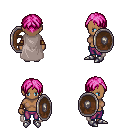
a pixel art fantasy rpg character, female body template, human, dark skin, gray cape, magenta pants, pink parted hairstyle, leather bracers, metal boots, shield, four views (front, back, left, right), 2x2 character sprite sheet, small pixel art, hard edges, no anti-aliasing